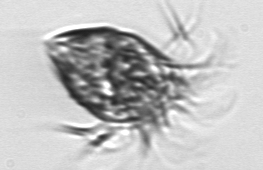
Label: Strombidium_morphotype1